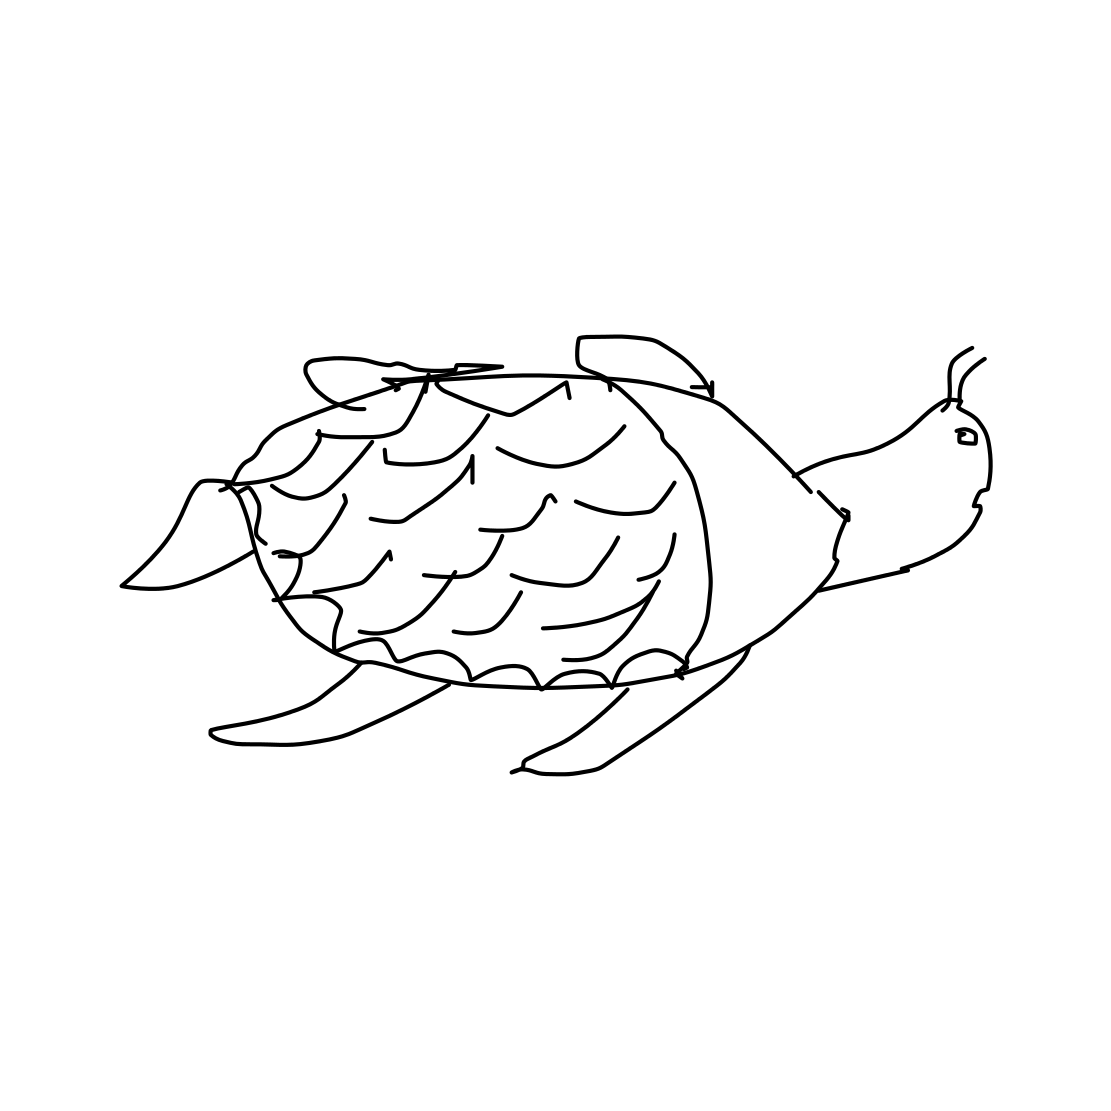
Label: sea turtle